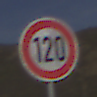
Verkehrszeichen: Geschwindigkeit120
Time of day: MorningAfternoon
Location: Outdoor (RoadRail)
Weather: PartlyCloudy
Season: NotSpecified
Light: Natural